Field crop: maize
Growth stage: 1
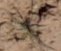
Species: lolium